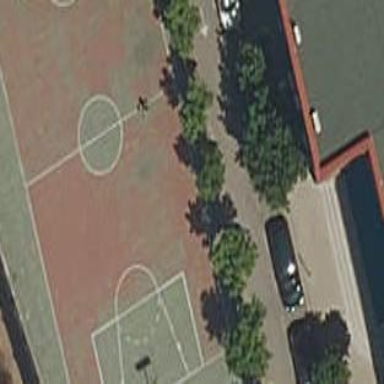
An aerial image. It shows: Basketball court located in leisure land pitch.